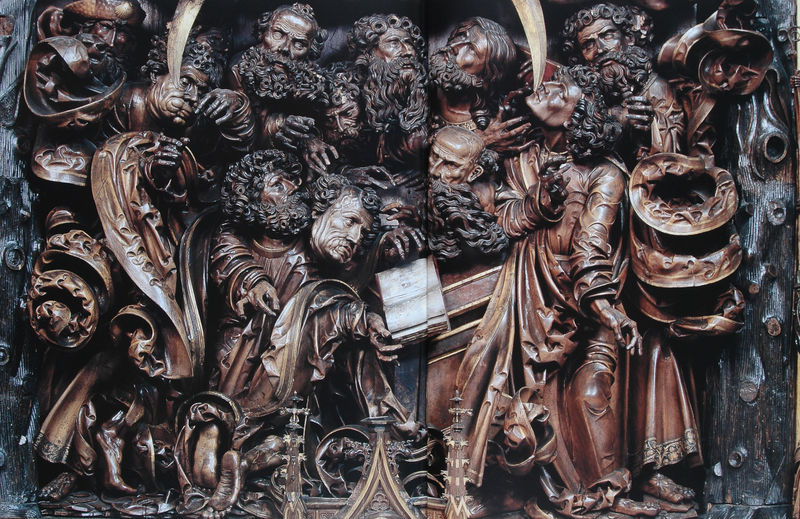
Titel: Hochaltar aus der Abteikirche Zwettl, Mittelschrein, Himmelfahrt Mariens (Detail)
Künstler: Meister von Zwettl
Standort: Adamov (Adamsthal)
Institution: Pfarrkirche St. Barbara
Schlagwörter: baum, blau, feder, gruppe, mann, menschen, ausschnitt, bewegung, braun, dunkelbraun, finger, frankreich, holz, hüte, köpfe, männer, nase, schwarz, stirn, tisch, menge, rock, alt, bart, bärte, gesichter, bibel, blicke, falten, gesicht, tod, vollbart, ärmel, gesten, hände, baumstamm, kirche, gewand, haare, mantel, gewänder, gotik, locken, renaissance, skulptur, relief, füße, holzschnitt, schrift, bogen, backen, hellbraun, figuren, angst, sturm, nasen, detail, bronze, faltenwurf, plastik, buch, türmchen, wirbel, plastisch, strafe, dynamik, mäntel, altar, hochaltar, pult, schnitzerei, portal, gebärden, sarg, gotisch, fusssohlen, jesus, hölle, jüngstes gericht, verdammnis, verschlungen, mittelalter, heilige, jünger, aufregung, aufgeschlagen, sünde, anbetung, meister, göttlich, himmelfahrt, maßwerk, fialen, sarkophag, krabben, spätgotik, gesprenge, retabel, schnitzaltar, ulm, katholizismus, richtungen, gewimmel, apostel, todsünde, gebärde, mittelschrein, riemenschneider, spätmittelalter, holzschnitzerei, schnitzalatr, bildschnitzerei, schnitfiguren, tilman riemenschneider, holzplastik, himmelfarht, mariä himmelfahrt, sohlen, altargiebel, ingolstadt, mauch, halbplastisch, ittelschrein, bärtige männer, plastisc